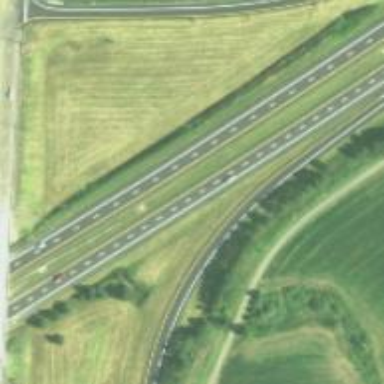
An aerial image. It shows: Trunk highway with expressway features.